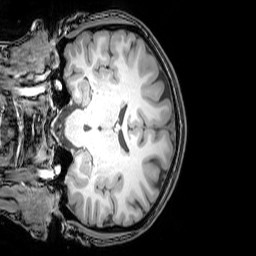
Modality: T1w
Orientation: coronal
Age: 21
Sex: female
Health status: healthy
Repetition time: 0.081 s
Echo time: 0.037 s